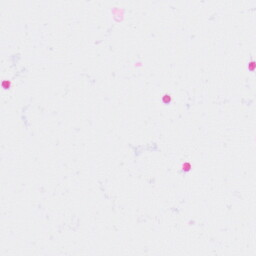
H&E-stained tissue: Kidney